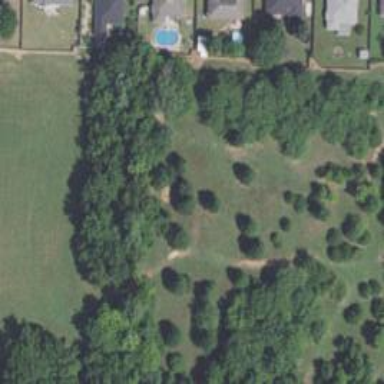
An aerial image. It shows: Disc golf basket.